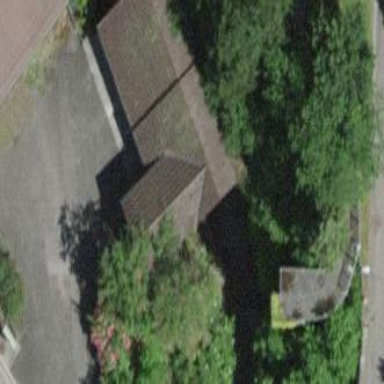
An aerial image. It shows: Garage building.